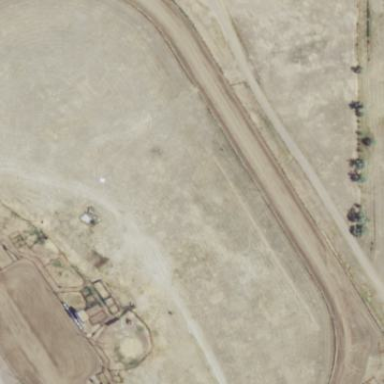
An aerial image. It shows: Horse racing track for leisure and sports.